Interaction volume radius: 5 \u00c5
Interaction volume height: 15 \u00c5
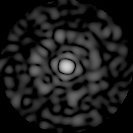
Disorder parameter: 0.8488